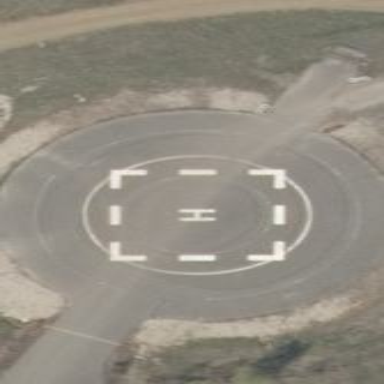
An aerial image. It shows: Image of helipad at airport.